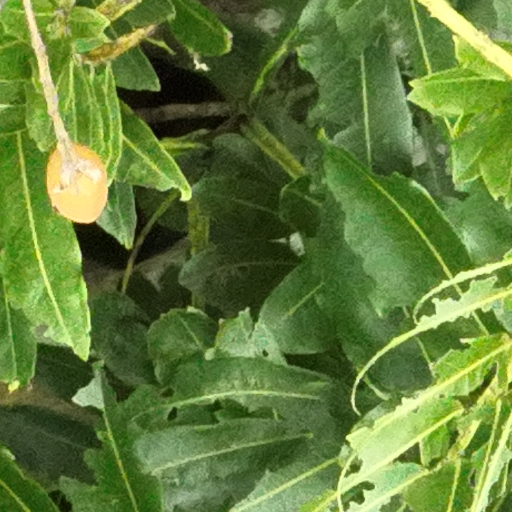
Species: Dipteryx oleifera
GBIF accepted scientific name: Dipteryx oleifera
Crown area (m\u00b2): 296.586